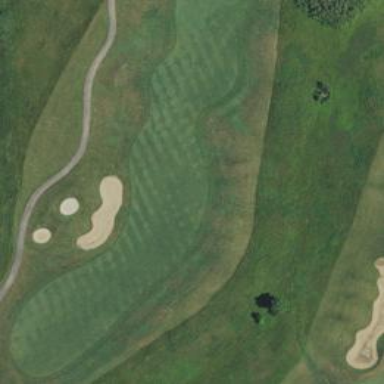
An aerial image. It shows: Golf fairway surrounded by grass.